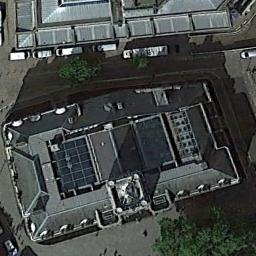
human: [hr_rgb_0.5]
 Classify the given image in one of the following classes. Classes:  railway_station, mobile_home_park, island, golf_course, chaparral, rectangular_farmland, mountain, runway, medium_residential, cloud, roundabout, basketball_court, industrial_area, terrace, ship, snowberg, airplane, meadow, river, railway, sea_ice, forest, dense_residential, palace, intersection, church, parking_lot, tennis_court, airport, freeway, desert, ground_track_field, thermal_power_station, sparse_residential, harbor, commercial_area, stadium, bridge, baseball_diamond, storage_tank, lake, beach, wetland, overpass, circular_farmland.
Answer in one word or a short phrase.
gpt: church